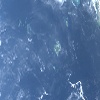
Label: water